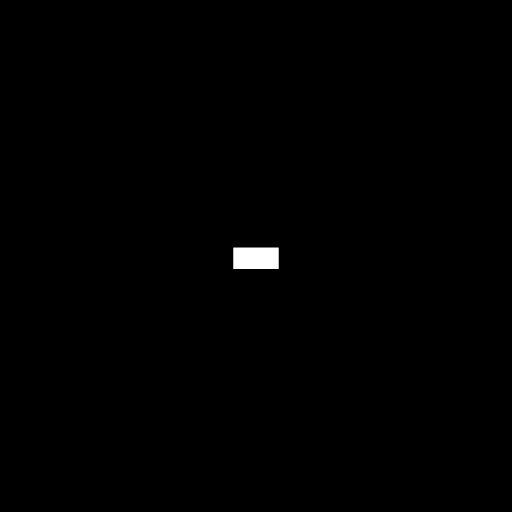
Character: -
Unicode: U+002D (HYPHEN-MINUS)